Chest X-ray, PA view. Patient: 49 years old, sex F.
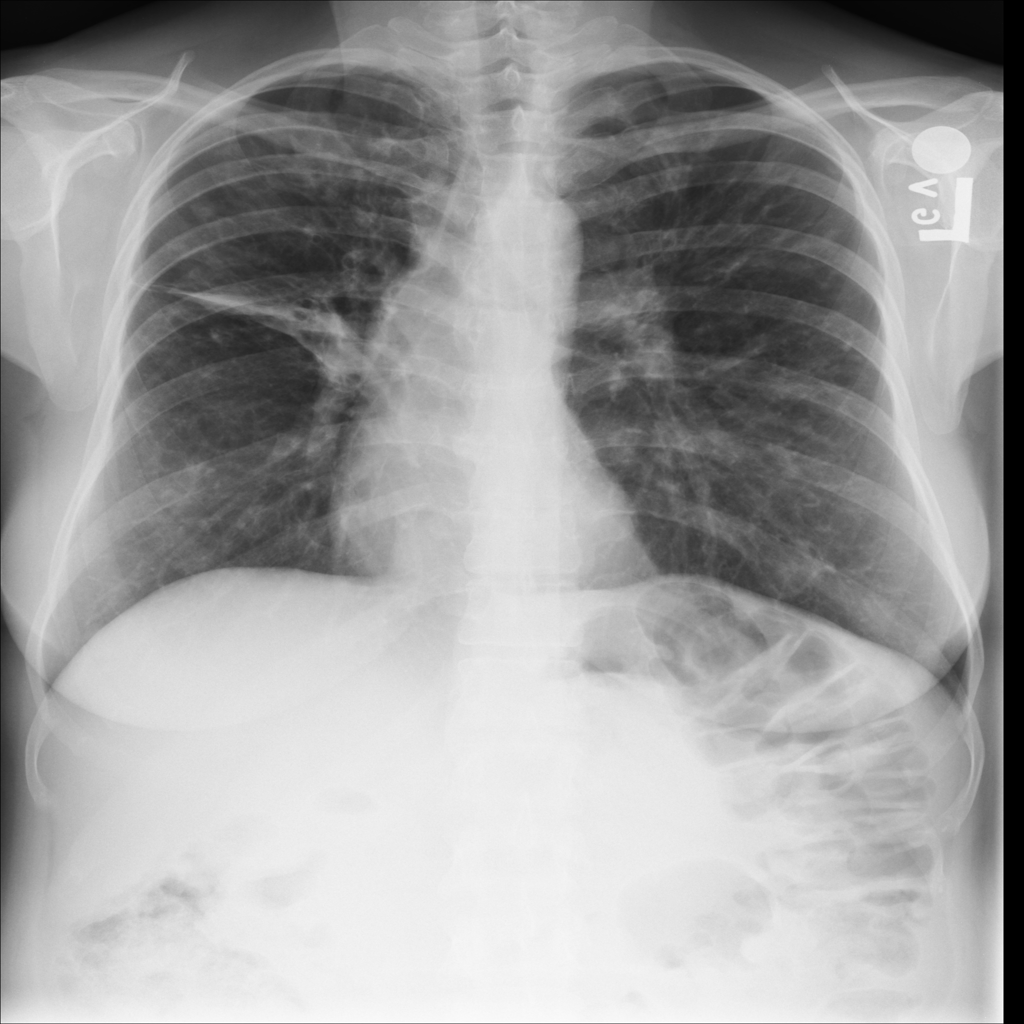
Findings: Fibrosis